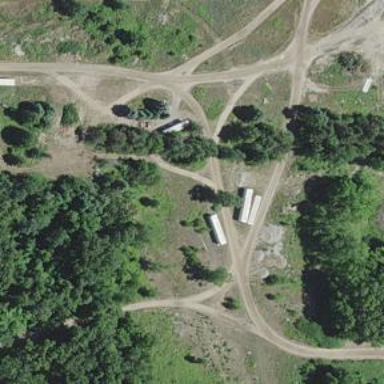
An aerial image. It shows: Path designated for golf carts.